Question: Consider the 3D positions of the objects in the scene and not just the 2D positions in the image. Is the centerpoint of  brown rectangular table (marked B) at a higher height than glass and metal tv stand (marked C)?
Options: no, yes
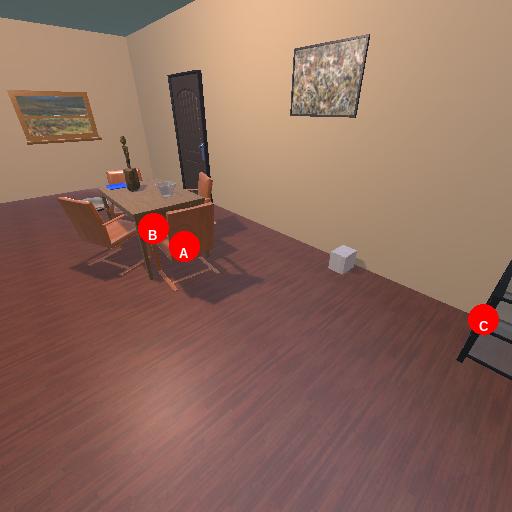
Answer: no